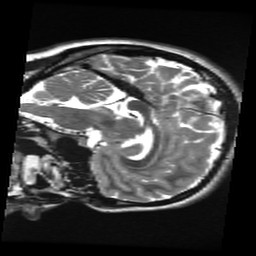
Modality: T2w
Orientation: sagittal
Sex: female
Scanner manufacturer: ge
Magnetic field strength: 3 T
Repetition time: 5 s
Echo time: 0.1017 s